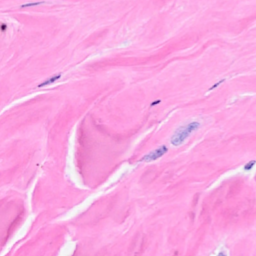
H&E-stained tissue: Breast